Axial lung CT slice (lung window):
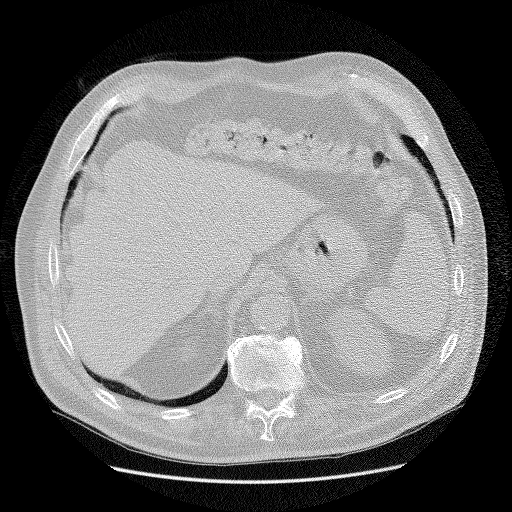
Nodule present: no